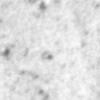
Label: no_change